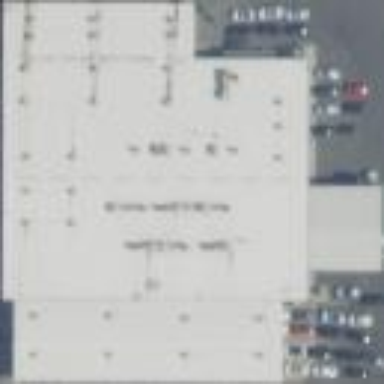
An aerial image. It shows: Retail building.